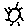
Label: sun